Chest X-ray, PA view. Patient: 23 years old, sex M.
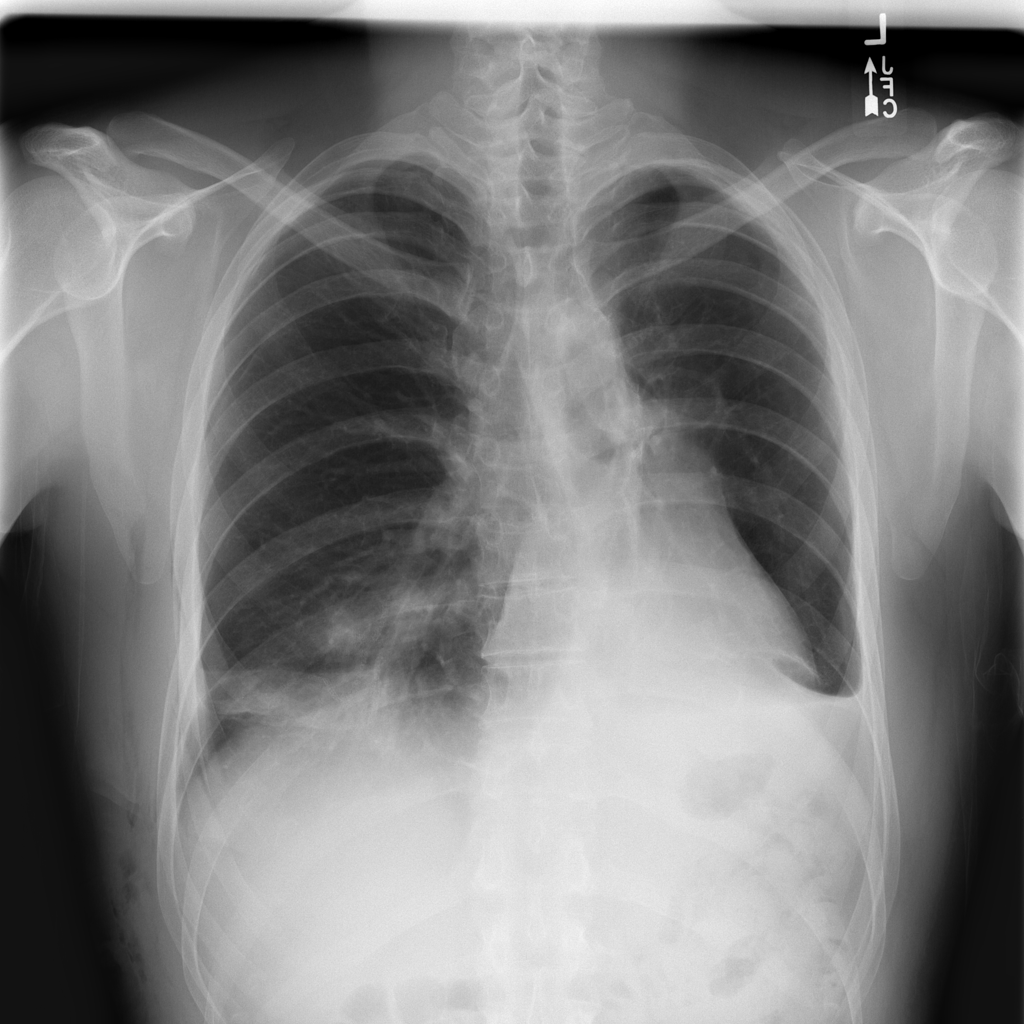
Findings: Atelectasis, Pleural_Thickening, Pneumothorax